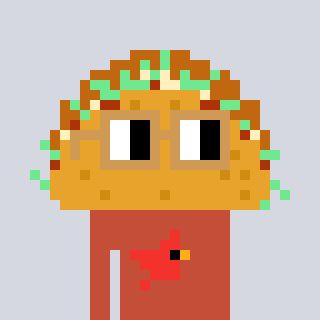
a pixel art character with square brown glasses, a taco-shaped head and a rust-colored body on a cool background